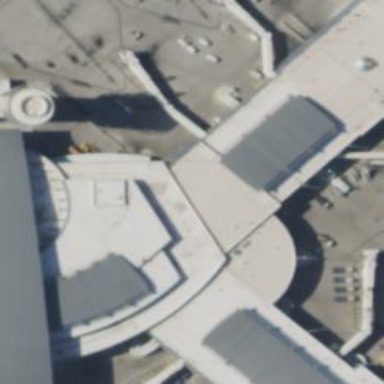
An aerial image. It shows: Airport gate.